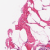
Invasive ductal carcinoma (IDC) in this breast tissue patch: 0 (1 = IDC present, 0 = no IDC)